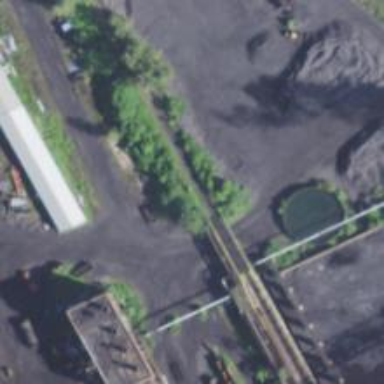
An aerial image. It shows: Abandoned railway yard is depicted.